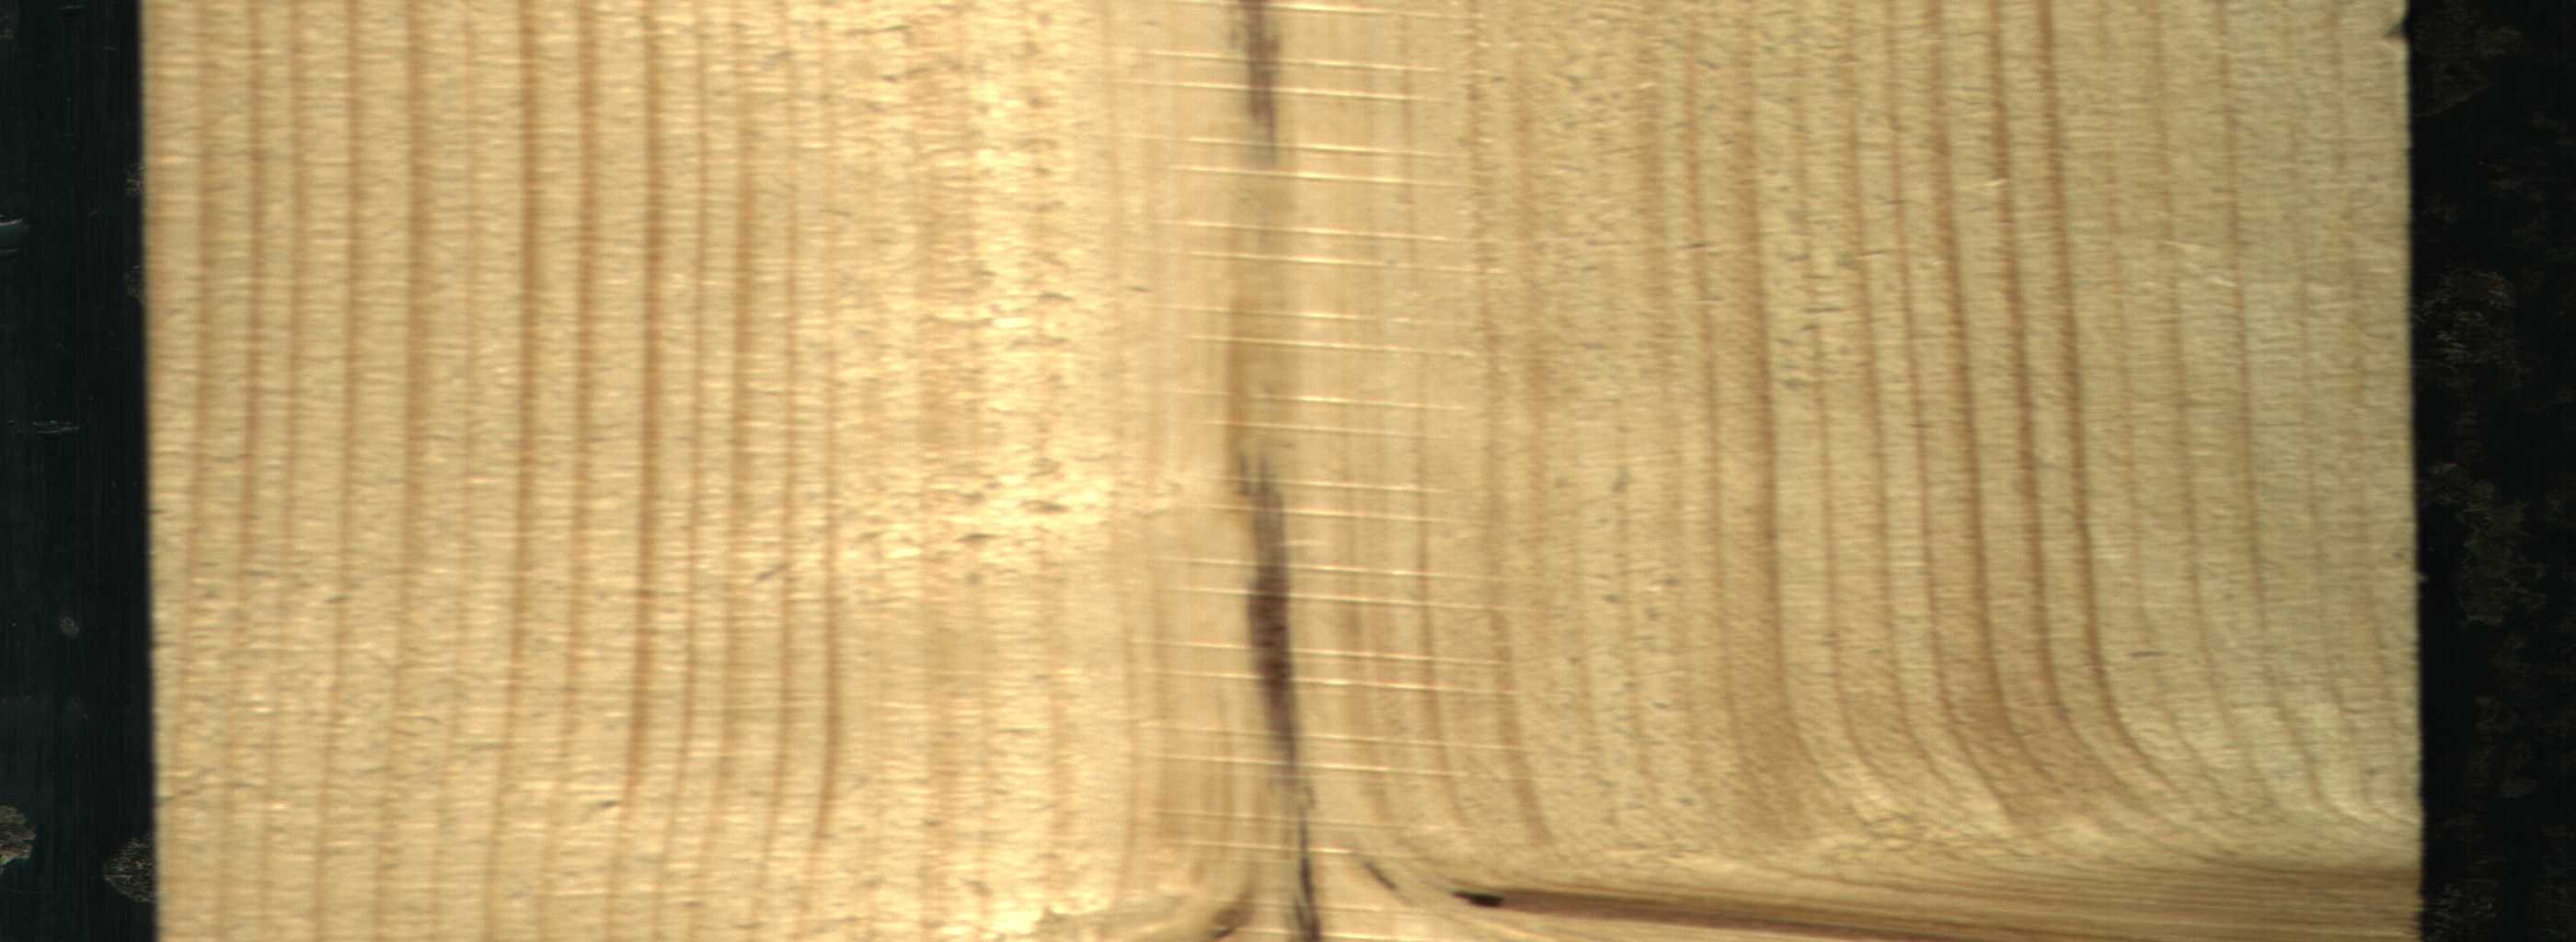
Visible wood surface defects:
Marrow
Marrow
resin
Crack
Live_Knot